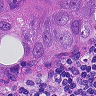
Metastatic tissue present: yes